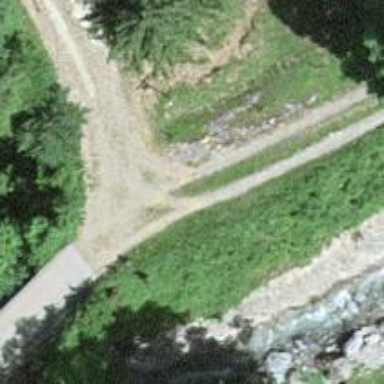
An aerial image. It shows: Track road with concrete surface on bridge.